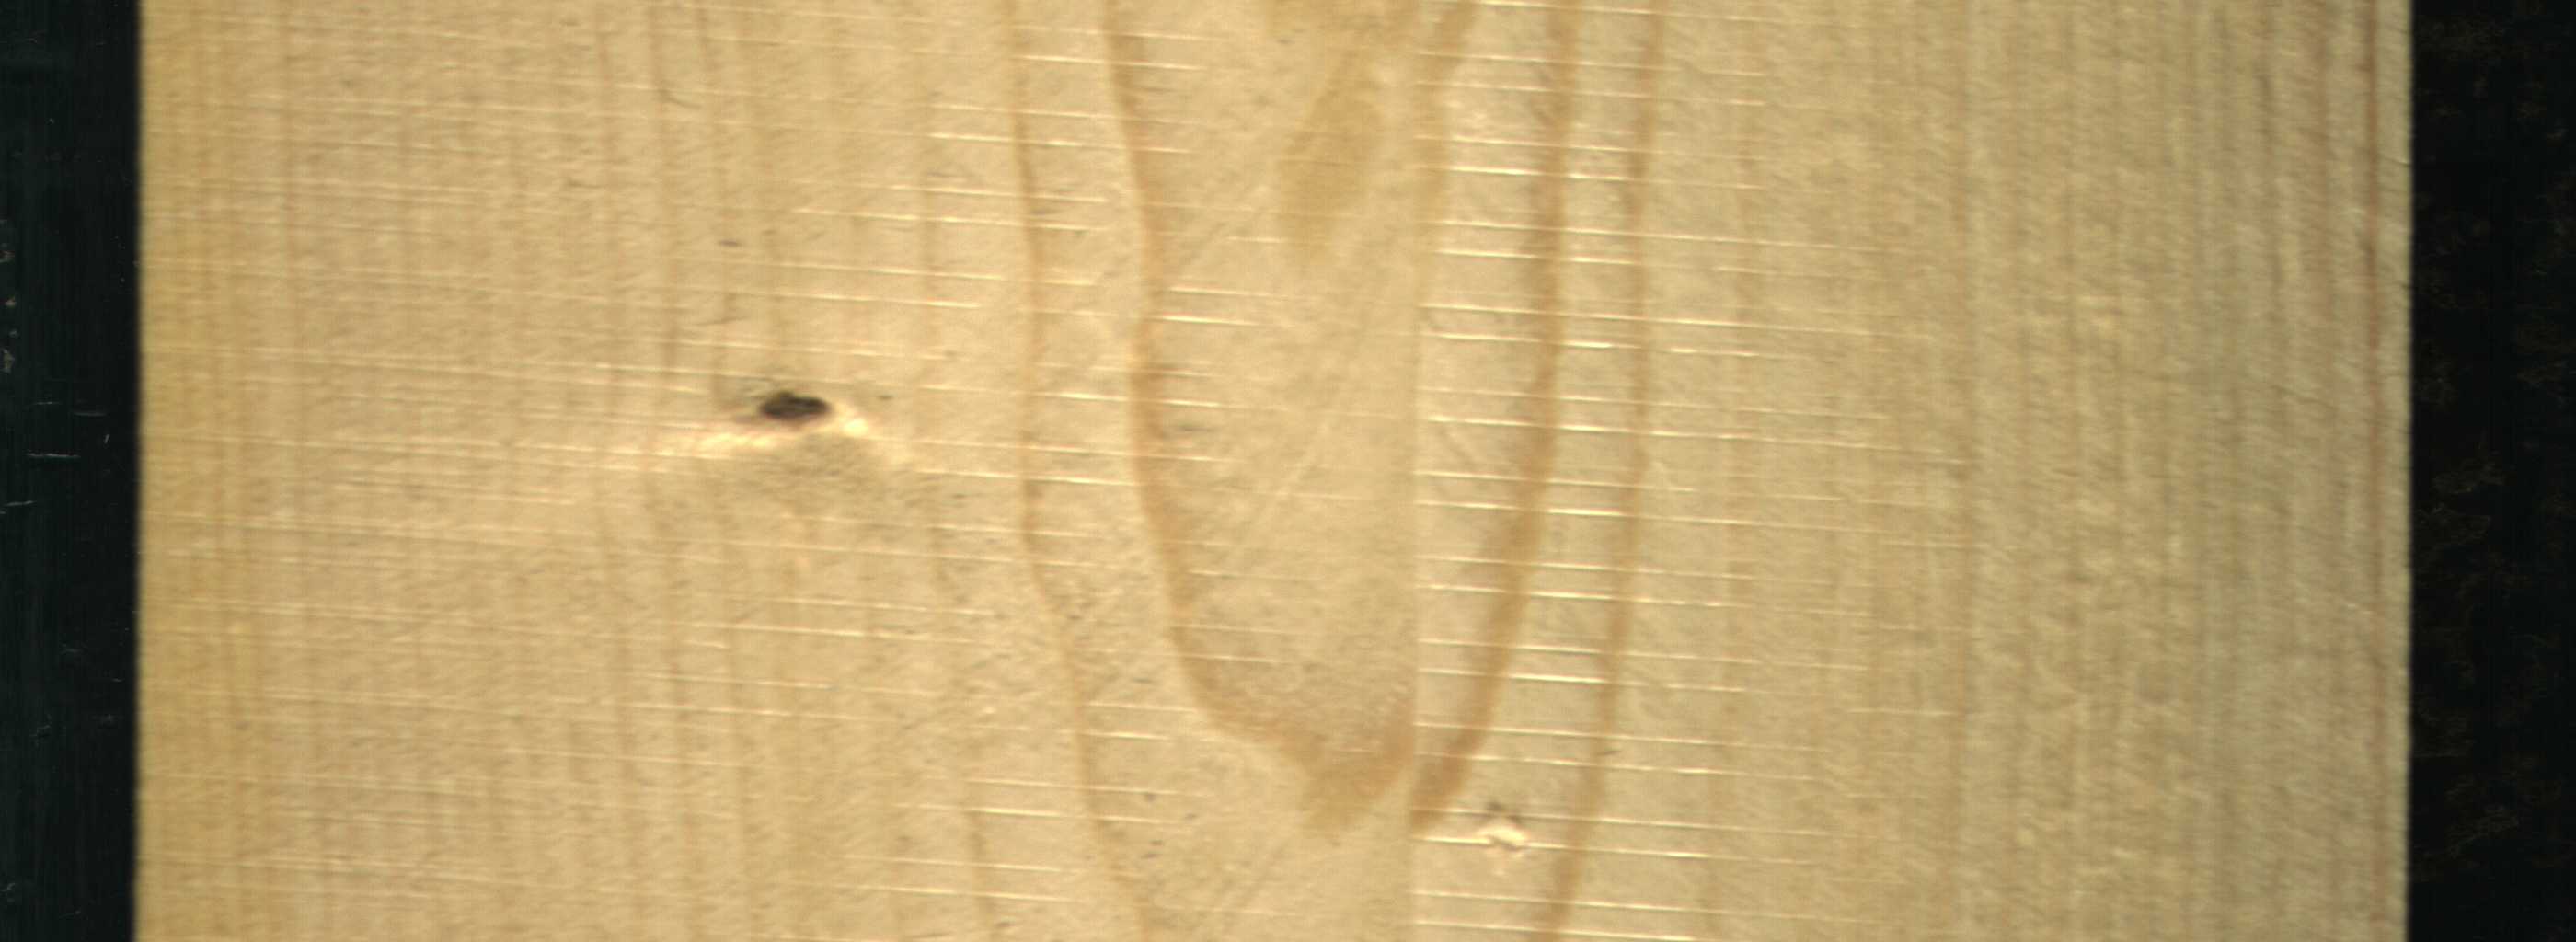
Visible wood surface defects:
Dead_Knot